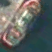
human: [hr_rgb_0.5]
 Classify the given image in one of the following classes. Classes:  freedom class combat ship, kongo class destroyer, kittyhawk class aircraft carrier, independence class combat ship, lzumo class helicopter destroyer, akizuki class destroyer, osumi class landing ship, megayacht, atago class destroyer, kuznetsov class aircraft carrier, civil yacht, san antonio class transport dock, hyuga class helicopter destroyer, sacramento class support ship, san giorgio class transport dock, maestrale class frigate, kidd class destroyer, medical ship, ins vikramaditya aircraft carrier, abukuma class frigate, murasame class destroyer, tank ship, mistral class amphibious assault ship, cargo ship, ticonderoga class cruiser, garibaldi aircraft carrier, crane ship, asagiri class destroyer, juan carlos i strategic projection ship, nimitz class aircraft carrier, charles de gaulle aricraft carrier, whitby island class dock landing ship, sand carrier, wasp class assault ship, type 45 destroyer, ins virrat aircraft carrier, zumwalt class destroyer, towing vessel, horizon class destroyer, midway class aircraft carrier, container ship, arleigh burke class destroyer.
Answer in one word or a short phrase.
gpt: Towing vessel